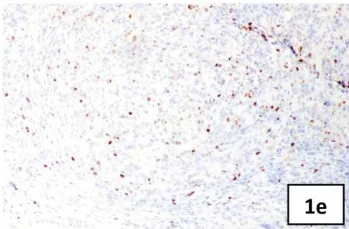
CD68, x100, Inset: Desmin, x100, e.
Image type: pathology (immunostaining)